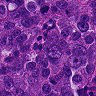
Metastatic tissue present: yes